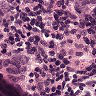
Metastatic tissue present: yes